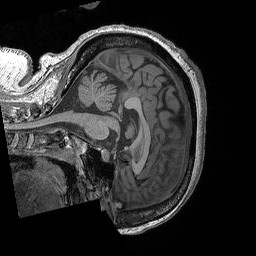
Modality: T1w
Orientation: sagittal
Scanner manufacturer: siemens
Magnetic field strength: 3 T
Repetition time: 2.3 s
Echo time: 0.00298 s